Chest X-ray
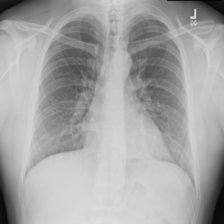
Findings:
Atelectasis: negative
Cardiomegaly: negative
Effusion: negative
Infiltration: negative
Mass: negative
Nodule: negative
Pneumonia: negative
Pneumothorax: negative
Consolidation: negative
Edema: negative
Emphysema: negative
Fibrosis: negative
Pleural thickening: negative
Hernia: negative